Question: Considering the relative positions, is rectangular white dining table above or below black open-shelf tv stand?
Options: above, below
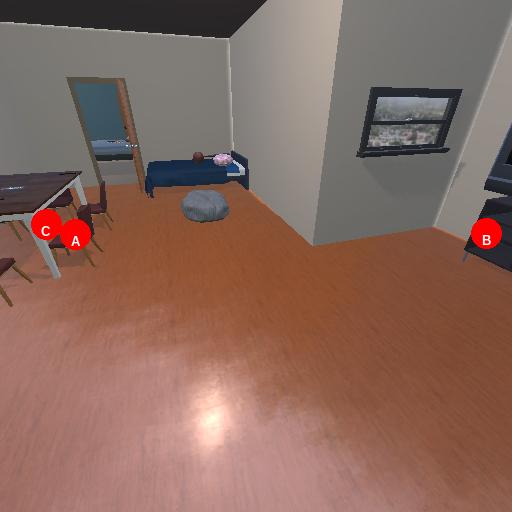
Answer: above